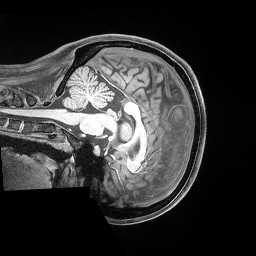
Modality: T1w
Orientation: sagittal
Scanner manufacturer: siemens
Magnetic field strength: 3 T
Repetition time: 2.53 s
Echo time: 0.00169 s